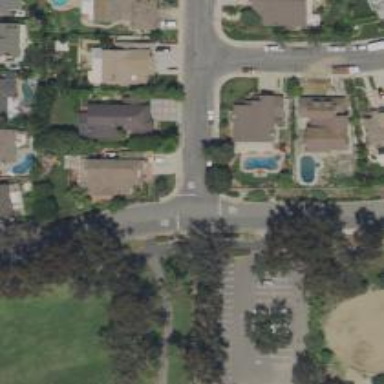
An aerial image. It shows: Residential road with asphalt surface. There is sidewalk on the left side.